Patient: sex F, age 55
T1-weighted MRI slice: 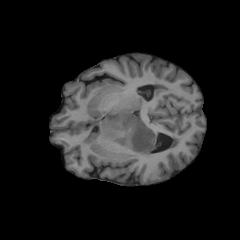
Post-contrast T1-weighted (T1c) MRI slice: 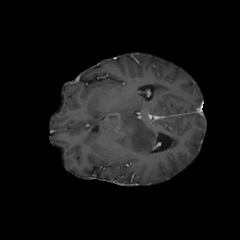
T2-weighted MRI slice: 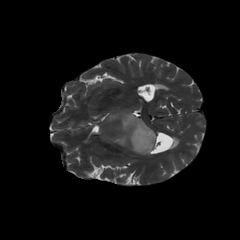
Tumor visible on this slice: yes
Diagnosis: Glioblastoma, IDH-wildtype
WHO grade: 4